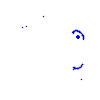
Particle: proton